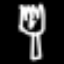
Label: fork